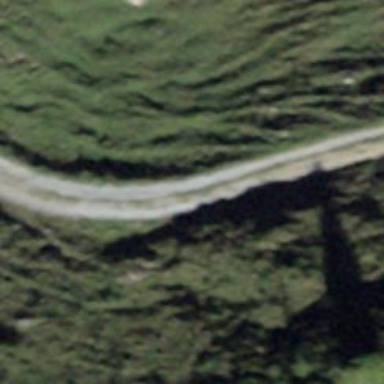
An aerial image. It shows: Intermediate downhill track with grade3 surface type.